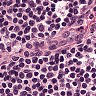
Metastatic tissue present: no